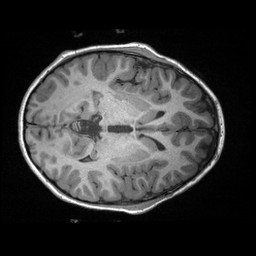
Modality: T1w
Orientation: axial
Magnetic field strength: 3 T